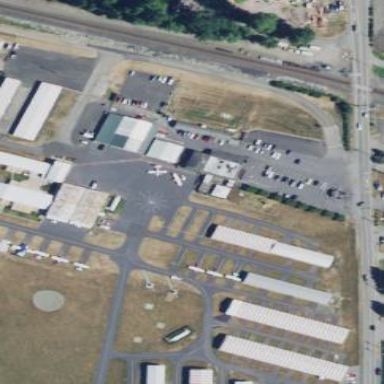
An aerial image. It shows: Paved apron at the airport.